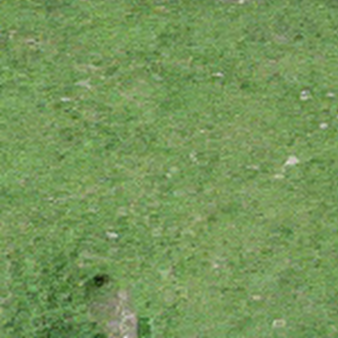
Label: other